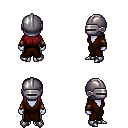
a pixel art fantasy rpg character, female body template, dark elf, purple skin, brown robe, teal pants, brunette unkempt hairstyle, metal helm, leather bracers, metal boots, four views (front, back, left, right), 2x2 character sprite sheet, small pixel art, hard edges, no anti-aliasing